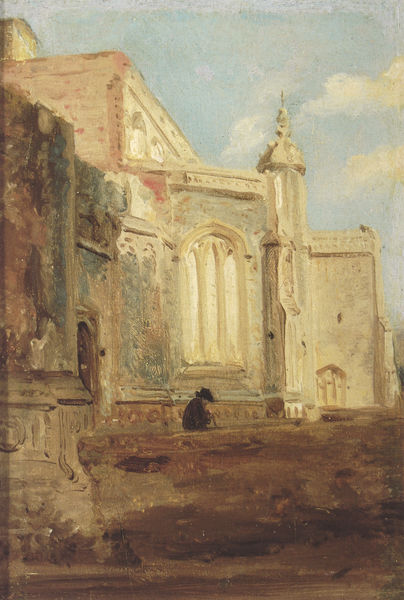
Titel: The West End of East Bergholt Church
Künstler: John Constable
Institution: (Privatsammlung)
Schlagwörter: blau, dunkel, felsen, gemälde, himmel, mann, schatten, weiß, wolken, gelb, grün, impressionismus, kirchturm, ocker, sitzen, stadt, abend, braun, fenster, frankreich, frau, grau, hell, hut, licht, marmor, paris, schwarz, säule, tür, dach, gebäude, haus, rot, wolke, beige, malerei, alt, profile, wand, architektur, mensch, sockel, stein, bild, öl, erde, natur, brüstung, einsam, kirche, sonne, wege, boden, figur, sitzend, kind, person, pflanze, gotik, kontrast, rosa, rund, stock, turm, bogen, fassade, italien, mauer, türe, platz, constable, treppe, ornamente, pastellfarben, durchgang, geländer, tor, bögen, eingang, ruine, alter, kreuz, orient, orientalisch, türme, palast, beten, ölmalerei, kathedrale, gemäuer, portal, stadttor, gesims, bewachsen, braum, chor, kapelle, bettler, tempel, heilige, bemalung, sakral, bau, erdtöne, strebe, lanzettfenster, rinne, römisch, bauwerk, maßwerk, kriche, strebewerk, architekur, gotteshaus, strebepfeiler, synagoge, kirchenfenster, fiale, mesch, dunkeö, maßwerkfenster, staffagefigur, blendfenster, öl auf leinwand, katedrale, braim, tirm, knieendes kind, meimpressionismus, lichter himmel, goage